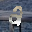
Label: 2